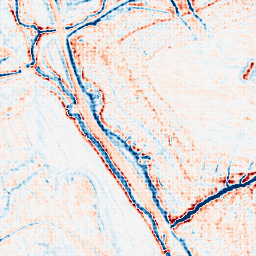
Category: edge_preserving
Decomposition family: anisotropic_diffusion
Decomposition parameters: iterations: 20
kappa: 10
gamma: 0.15
Upsampling method: sinc_hamming
Upsampling parameters: scale: 8
kernel_size: 8
Upsampling scale: 8